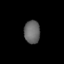
Tissue: lung
Cell type: Endothelial cells
Senescence score: 0.6451
Nuclear area (px): 356
Mean DAPI intensity: 104.733